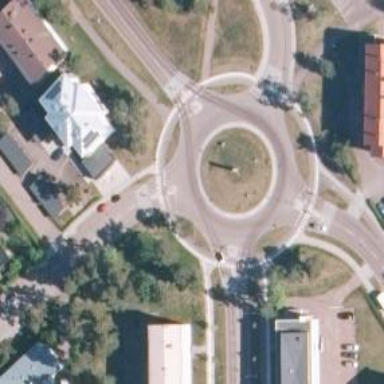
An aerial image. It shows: Asphalt road that is secondary route leading to roundabout.